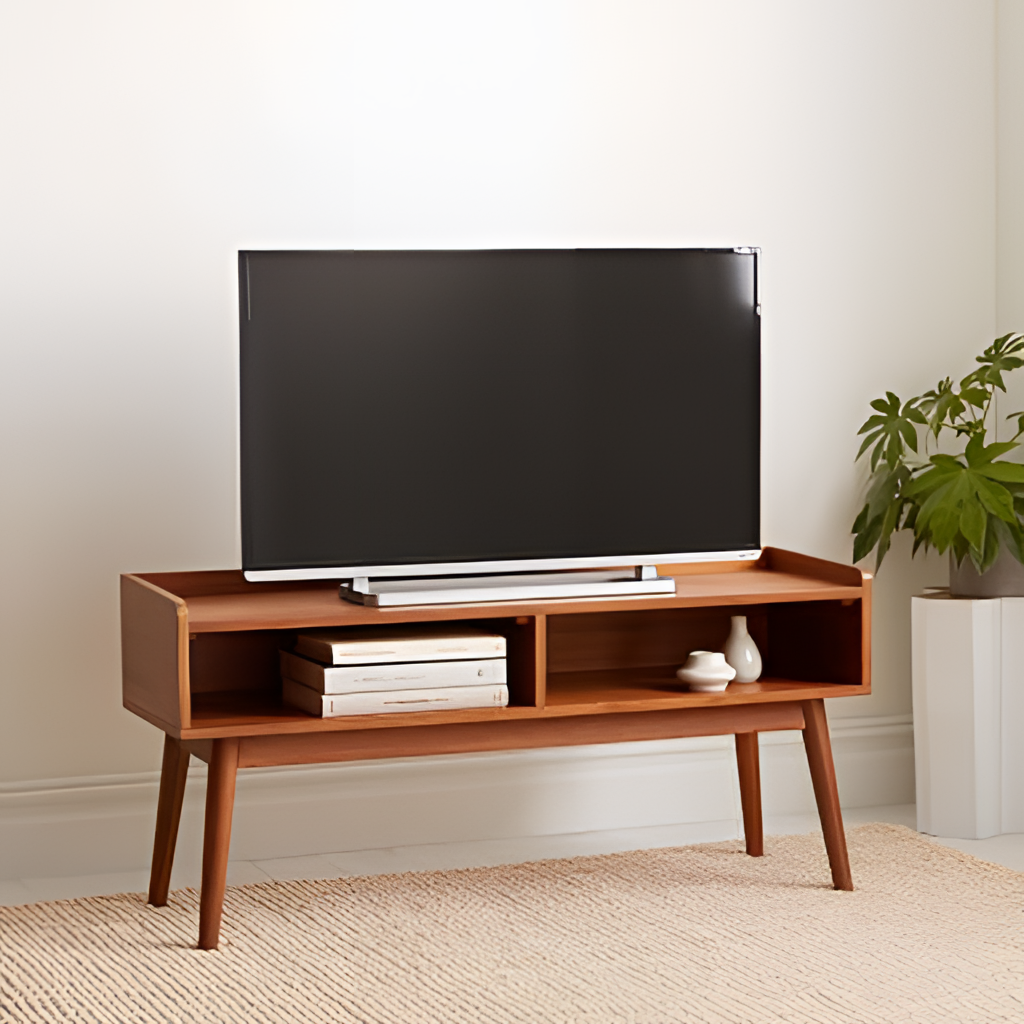
living room, wood TV stand, beige carpet flooring, with weave pattern, paint wallpaper, with solid pattern, minimalist